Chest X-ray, PA view. Patient: 52 years old, sex M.
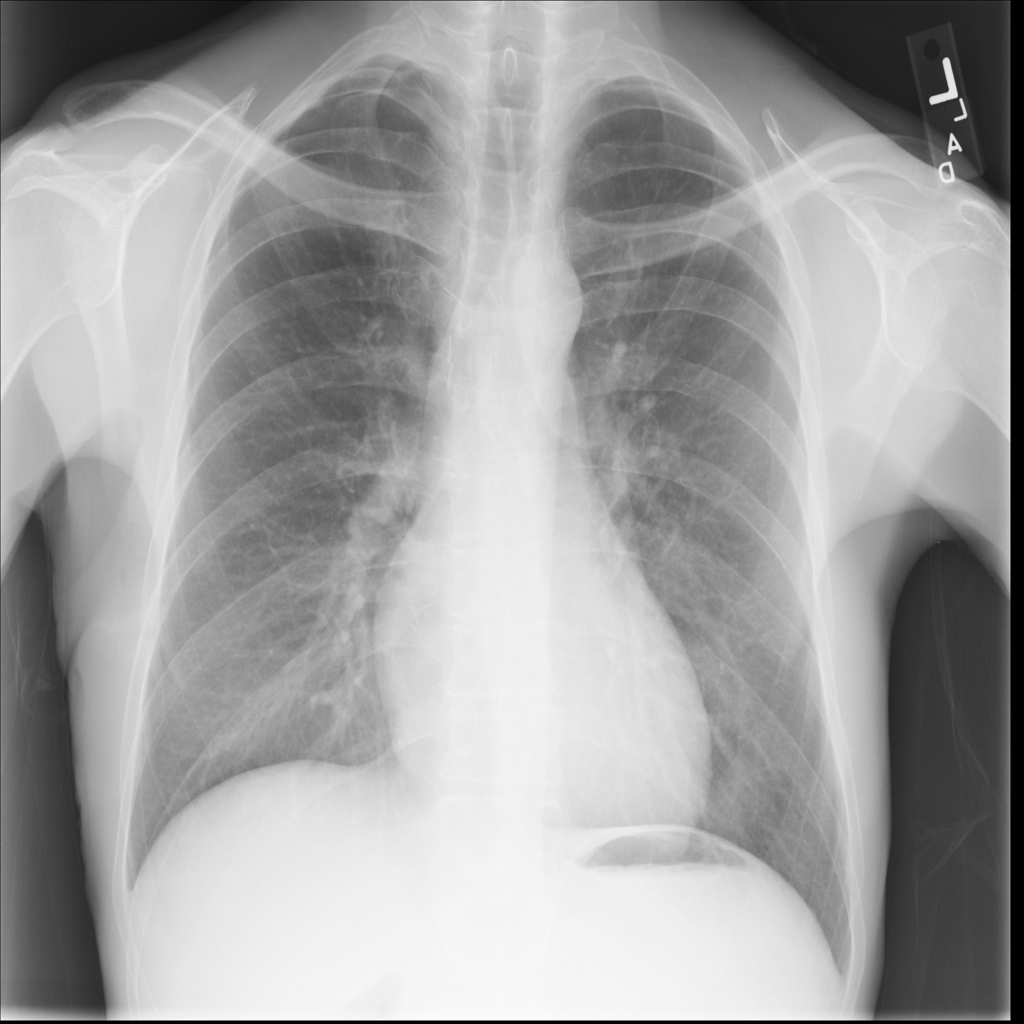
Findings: Pneumothorax